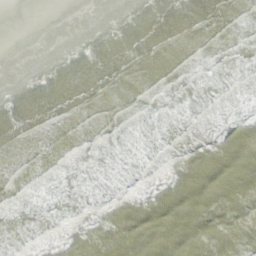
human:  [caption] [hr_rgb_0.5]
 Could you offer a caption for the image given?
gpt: The waves slapping a white sand beach over and over again .

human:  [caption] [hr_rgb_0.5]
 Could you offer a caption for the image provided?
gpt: This is a beach with blue sea and sand .

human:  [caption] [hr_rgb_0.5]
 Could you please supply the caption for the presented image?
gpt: The waves come over again and again to the sand beach and throw up white foam .

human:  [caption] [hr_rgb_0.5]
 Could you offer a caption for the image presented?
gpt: The waves slapping a white sand beach .

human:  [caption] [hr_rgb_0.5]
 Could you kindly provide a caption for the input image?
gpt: The waves violently slapping a white sand beach over and over again .